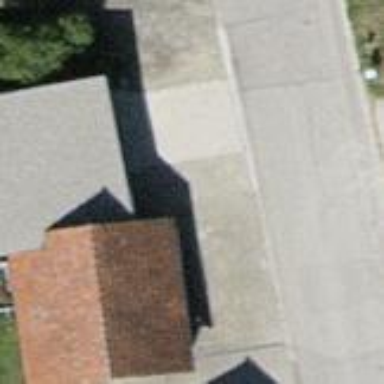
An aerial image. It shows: Shed.